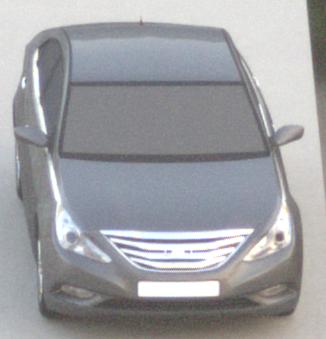
Make: Hyundai
Model: Sonata
Detailed model: Gen. 6 YF
Model produced from: 2009
Model produced until: 2016
Doors: 4
Color: gray
Road condition: dry road
Daytime: sunrise or sunset
Contrast: low contrast